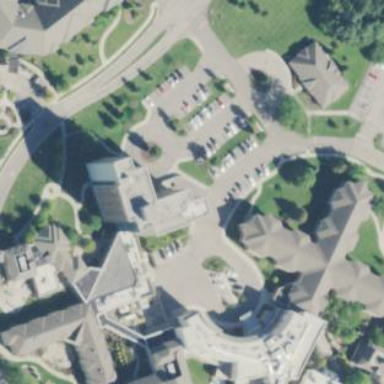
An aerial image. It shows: Nursing home building.